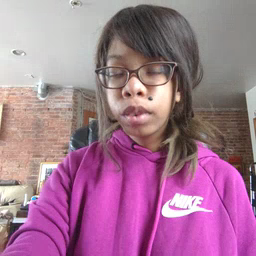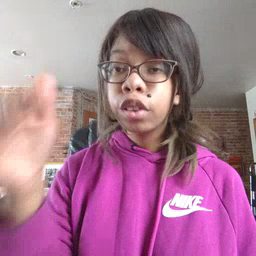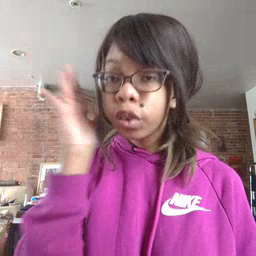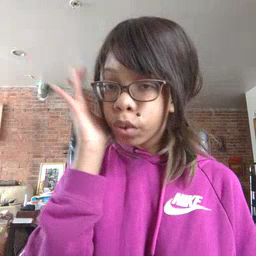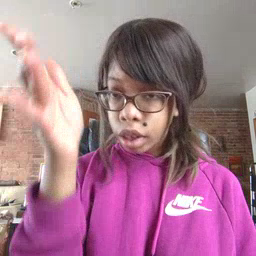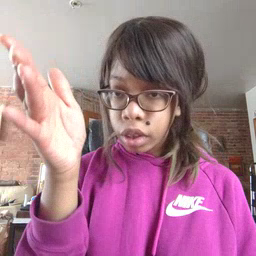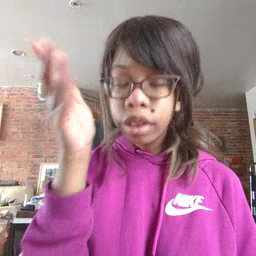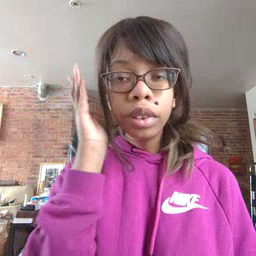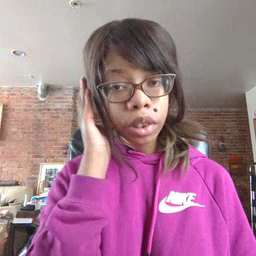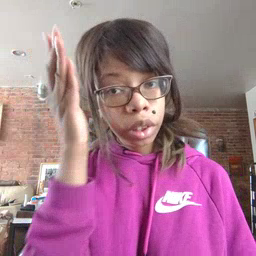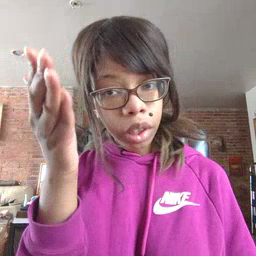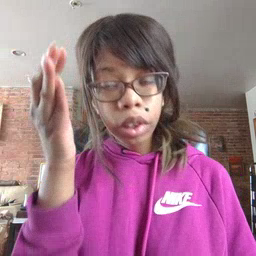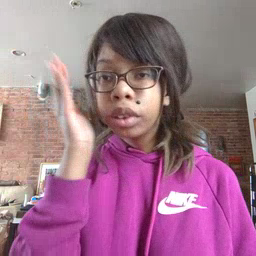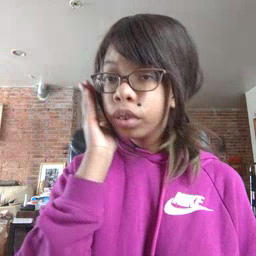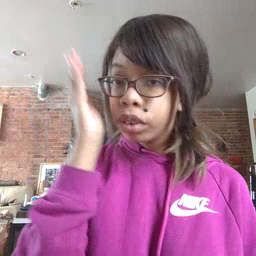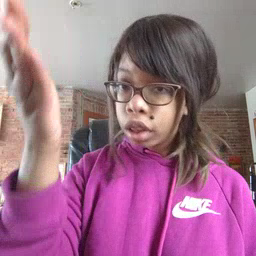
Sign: will